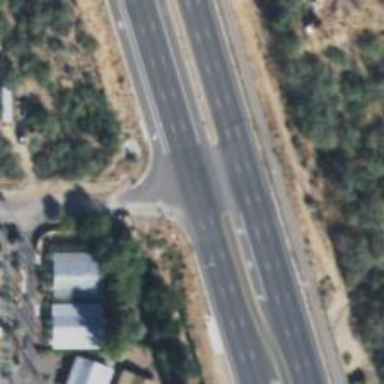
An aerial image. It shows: Trunk highway.